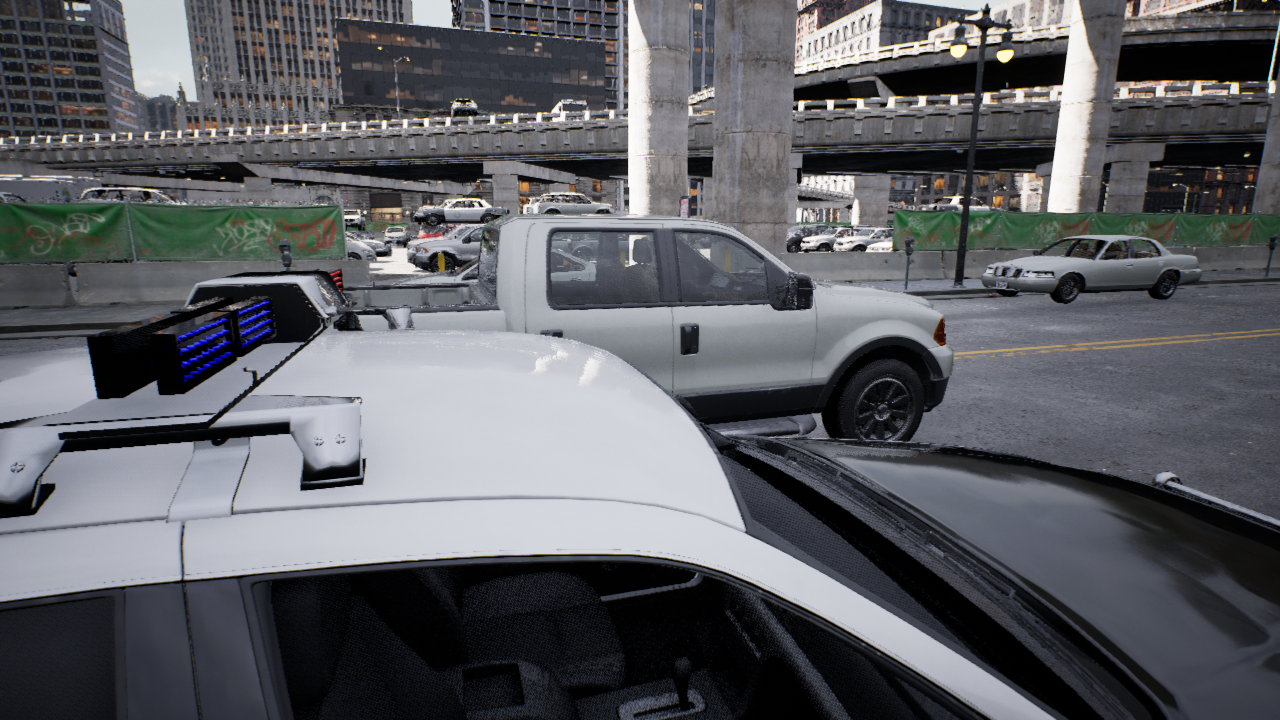
Venue: downtown
Lighting: clear day
Vehicle rig: pickup